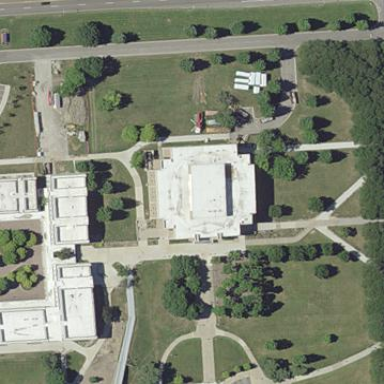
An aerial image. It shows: Library building.